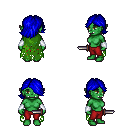
a pixel art fantasy rpg character, female body template, orc, green skin, green tattered cape, red pants, blue swoop hairstyle, white cloth bracers, dagger, four views (front, back, left, right), 2x2 character sprite sheet, small pixel art, hard edges, no anti-aliasing